Field crop: maize
Growth stage: 2
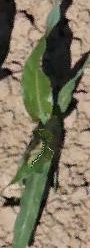
Species: maize